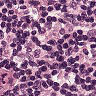
Metastatic tissue present: no